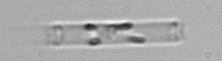
Label: Cerataulina_pelagica